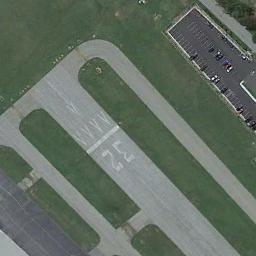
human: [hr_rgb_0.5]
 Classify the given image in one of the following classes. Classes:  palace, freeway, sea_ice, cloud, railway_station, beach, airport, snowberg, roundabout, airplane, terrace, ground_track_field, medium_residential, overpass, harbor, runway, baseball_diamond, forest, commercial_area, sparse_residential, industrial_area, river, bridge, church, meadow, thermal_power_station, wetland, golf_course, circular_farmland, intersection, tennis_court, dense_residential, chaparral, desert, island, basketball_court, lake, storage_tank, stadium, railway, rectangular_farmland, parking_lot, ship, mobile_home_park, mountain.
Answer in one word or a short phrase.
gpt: runway